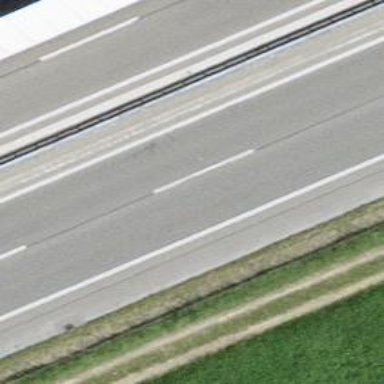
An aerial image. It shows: Asphalt motorway.